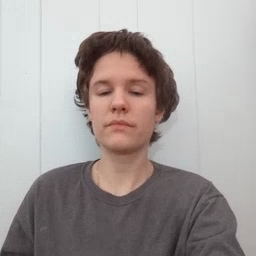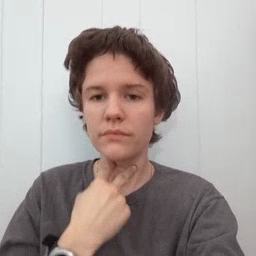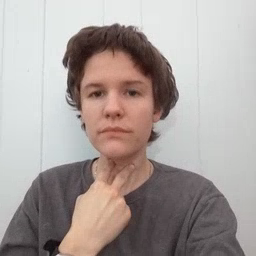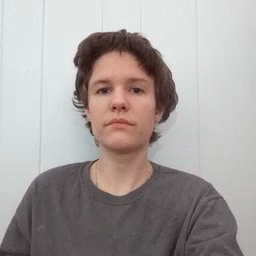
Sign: stuck